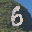
Label: 6